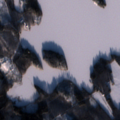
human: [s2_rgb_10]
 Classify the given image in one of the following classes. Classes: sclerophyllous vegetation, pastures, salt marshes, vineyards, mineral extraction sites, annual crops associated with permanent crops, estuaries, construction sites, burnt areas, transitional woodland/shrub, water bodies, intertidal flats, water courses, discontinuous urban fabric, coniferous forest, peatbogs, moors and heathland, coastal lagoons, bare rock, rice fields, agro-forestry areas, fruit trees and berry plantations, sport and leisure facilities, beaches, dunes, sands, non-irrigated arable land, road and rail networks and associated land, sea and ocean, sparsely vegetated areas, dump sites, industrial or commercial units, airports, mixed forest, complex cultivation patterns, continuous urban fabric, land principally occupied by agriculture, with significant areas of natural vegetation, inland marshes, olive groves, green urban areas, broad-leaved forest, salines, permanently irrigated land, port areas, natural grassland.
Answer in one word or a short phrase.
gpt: broad-leaved forest, mixed forest, water bodies